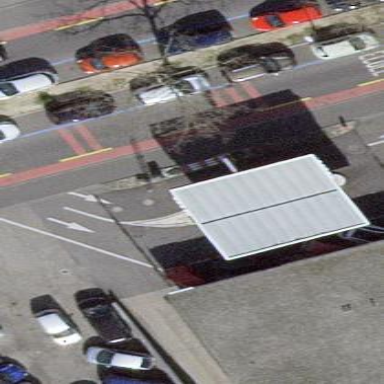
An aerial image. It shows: View of roof of building.